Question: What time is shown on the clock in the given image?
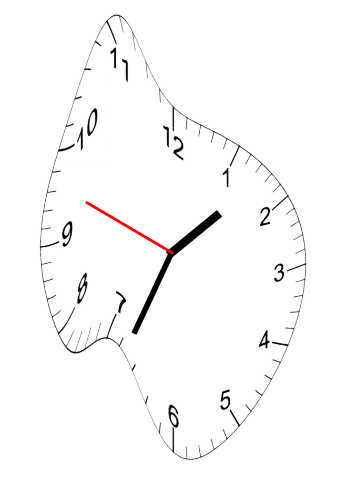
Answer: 01:33:48